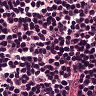
Metastatic tissue present: no